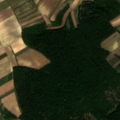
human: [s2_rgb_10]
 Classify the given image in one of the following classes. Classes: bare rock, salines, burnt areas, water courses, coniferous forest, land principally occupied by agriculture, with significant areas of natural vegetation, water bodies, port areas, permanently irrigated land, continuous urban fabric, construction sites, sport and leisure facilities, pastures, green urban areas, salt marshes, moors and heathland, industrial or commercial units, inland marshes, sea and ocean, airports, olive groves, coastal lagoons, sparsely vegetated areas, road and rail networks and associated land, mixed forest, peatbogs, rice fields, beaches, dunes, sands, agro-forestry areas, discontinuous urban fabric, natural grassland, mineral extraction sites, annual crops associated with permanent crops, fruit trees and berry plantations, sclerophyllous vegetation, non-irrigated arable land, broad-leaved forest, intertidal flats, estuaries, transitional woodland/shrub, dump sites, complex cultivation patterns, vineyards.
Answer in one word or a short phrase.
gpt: non-irrigated arable land, vineyards, land principally occupied by agriculture, with significant areas of natural vegetation, broad-leaved forest